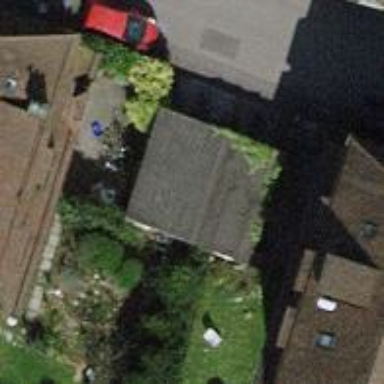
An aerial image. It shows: Group of garages.